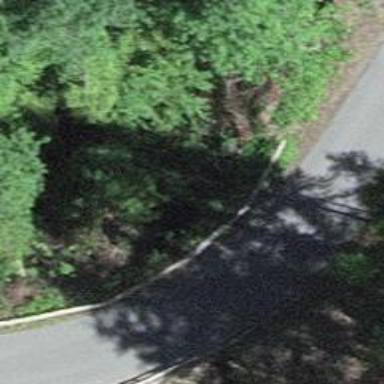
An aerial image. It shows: Culvert tunnel.